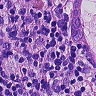
Metastatic tissue present: yes